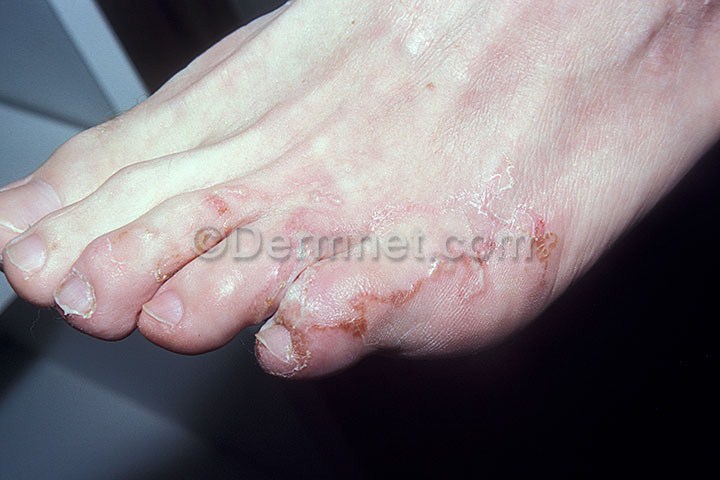
Disease: Scabies Lyme Disease and other Infestations and Bites